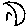
Label: moon